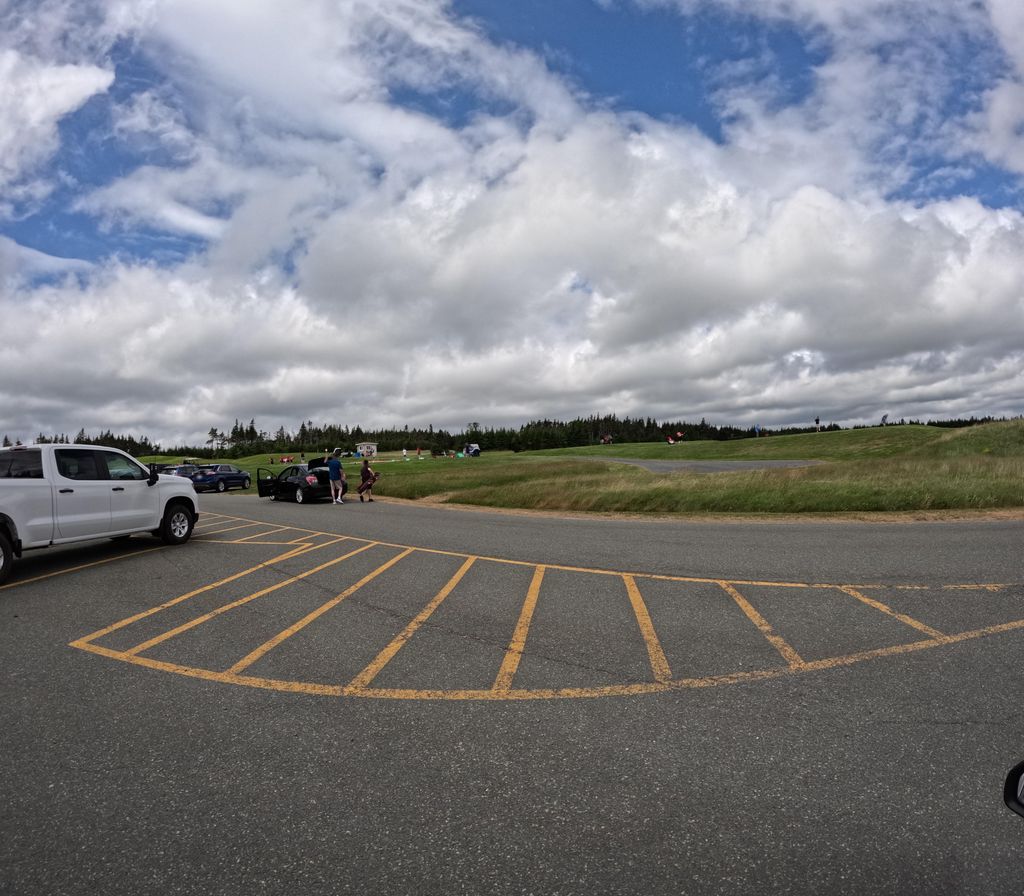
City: st_johns